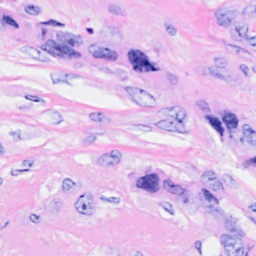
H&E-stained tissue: Breast